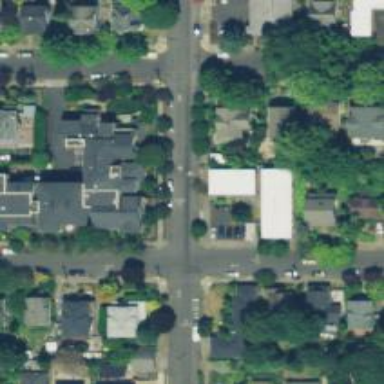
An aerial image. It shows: Residential road with separate sidewalk.